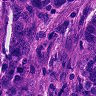
Metastatic tissue present: yes